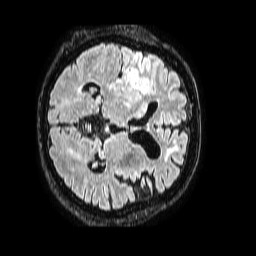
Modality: FLAIR
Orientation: axial
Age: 54
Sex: male
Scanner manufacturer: philips
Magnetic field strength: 1.5 T
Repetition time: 4.8 s
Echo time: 0.3 s